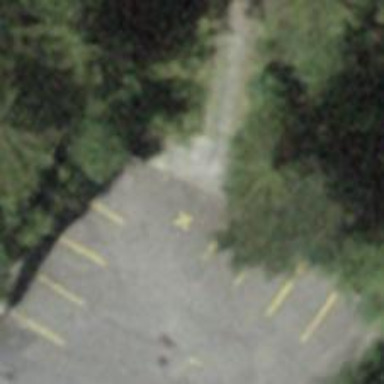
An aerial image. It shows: Concrete steps.